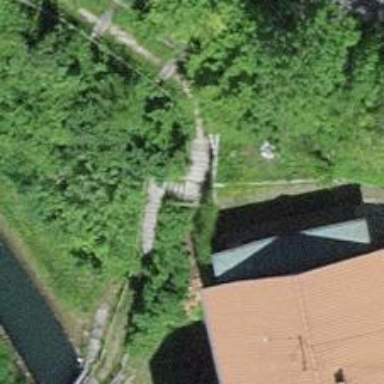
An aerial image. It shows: Road with steps.